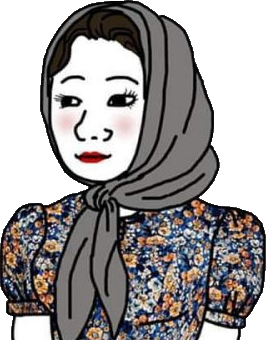
Label: 5_Trad_Wife